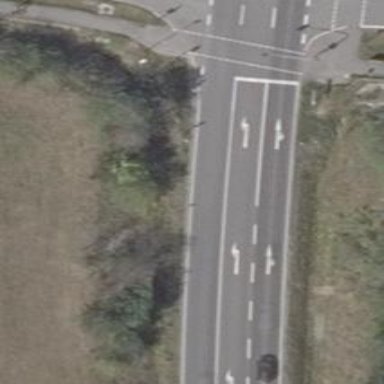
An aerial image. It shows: Asphalt road classified as primary highway which is motorroad.